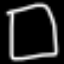
Label: square